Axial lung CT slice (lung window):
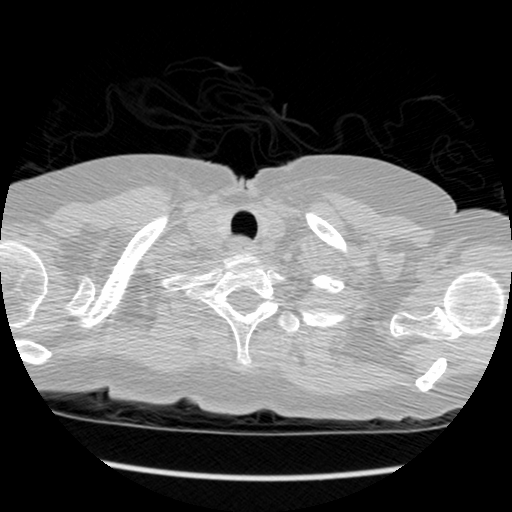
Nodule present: no